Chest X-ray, PA view. Patient: 55 years old, sex M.
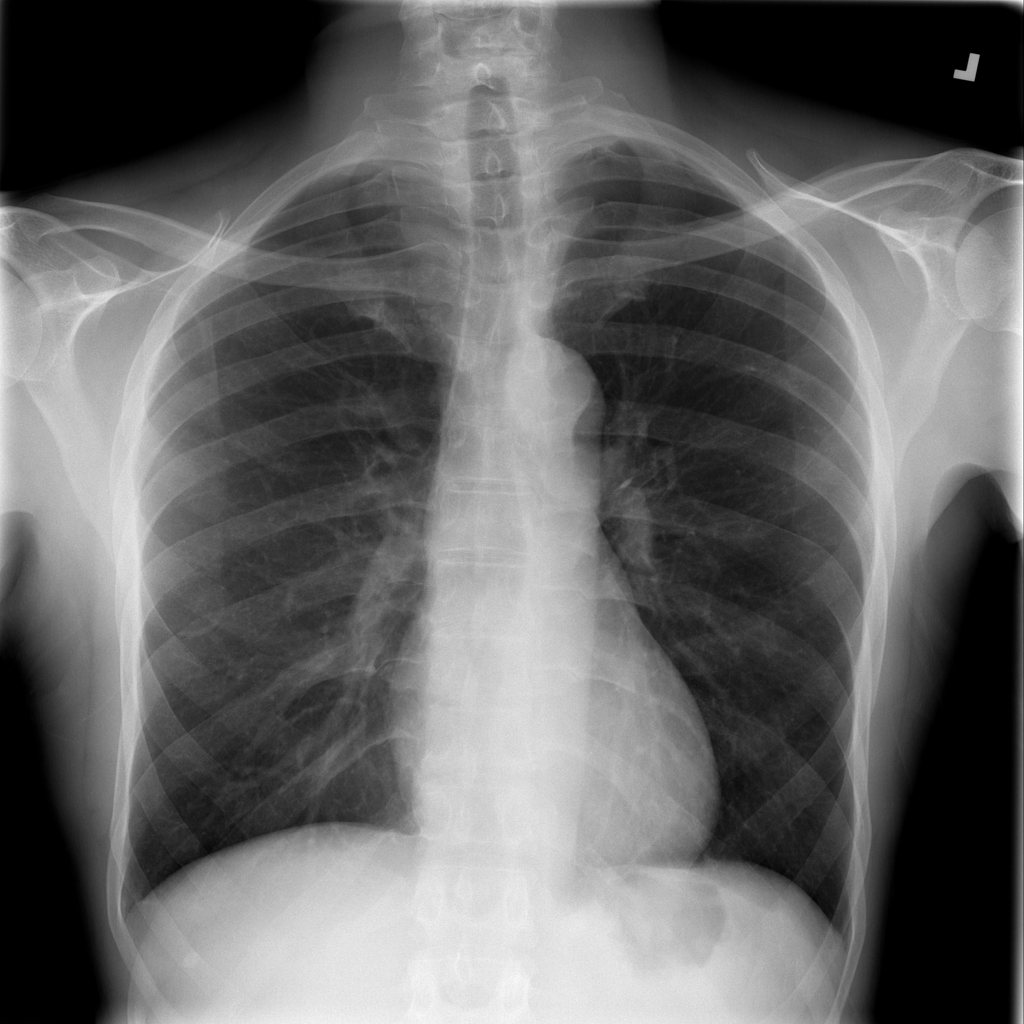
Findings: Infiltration